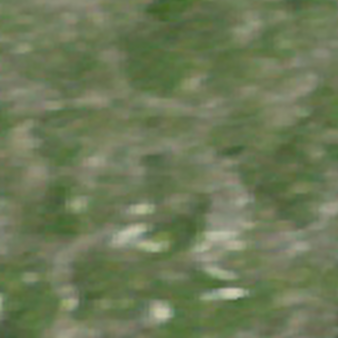
Label: other